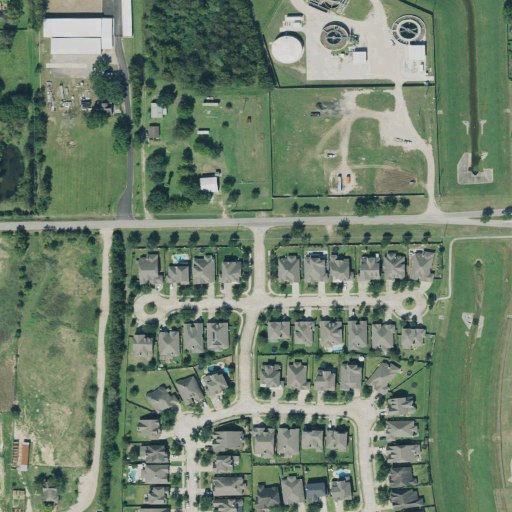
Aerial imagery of mountain in Texas named Oak Hill containing low intensity development, medium intensity development, open development, pasture, high intensity development, and barren land